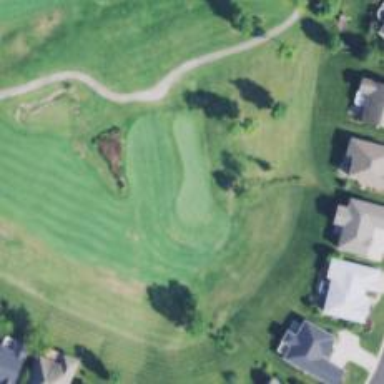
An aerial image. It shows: View of golf hole.